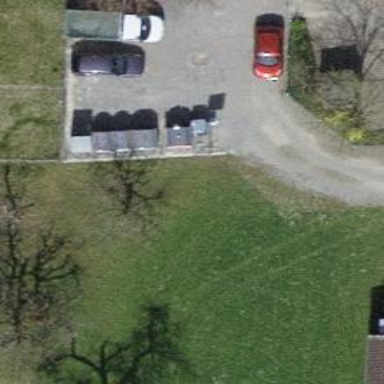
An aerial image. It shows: Recycling container for recycling.